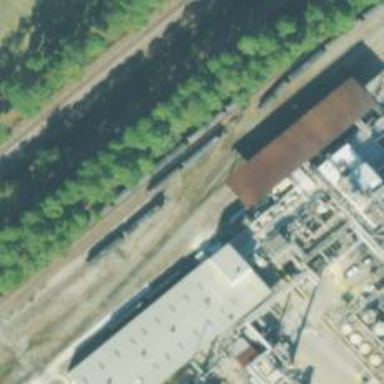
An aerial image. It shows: Railway spur service.